Field crop: maize
Growth stage: 2
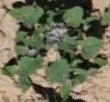
Species: chenopodium